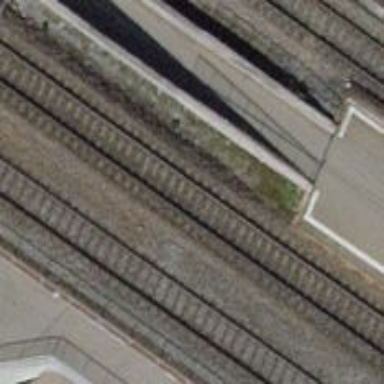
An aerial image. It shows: Bridge with electrified rail tracks and contact line.